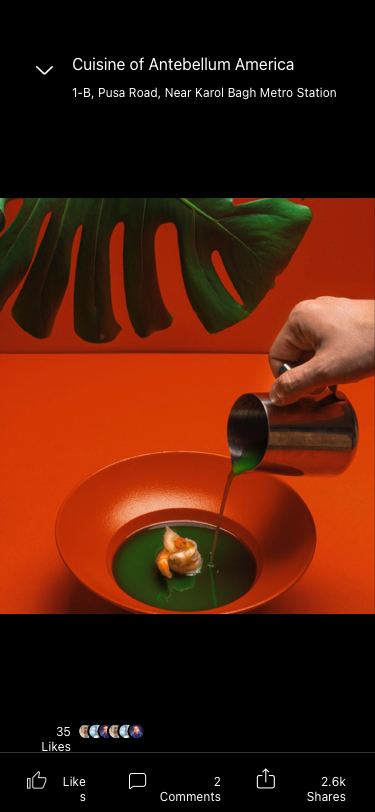
Text in this UI design:
2 Comments
2.6k Shares
Likes
35 Likes
Cuisine of Antebellum America
1-B, Pusa Road, Near Karol Bagh Metro Station